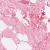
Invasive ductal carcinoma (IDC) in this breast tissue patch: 0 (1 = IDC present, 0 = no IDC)